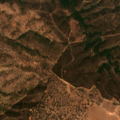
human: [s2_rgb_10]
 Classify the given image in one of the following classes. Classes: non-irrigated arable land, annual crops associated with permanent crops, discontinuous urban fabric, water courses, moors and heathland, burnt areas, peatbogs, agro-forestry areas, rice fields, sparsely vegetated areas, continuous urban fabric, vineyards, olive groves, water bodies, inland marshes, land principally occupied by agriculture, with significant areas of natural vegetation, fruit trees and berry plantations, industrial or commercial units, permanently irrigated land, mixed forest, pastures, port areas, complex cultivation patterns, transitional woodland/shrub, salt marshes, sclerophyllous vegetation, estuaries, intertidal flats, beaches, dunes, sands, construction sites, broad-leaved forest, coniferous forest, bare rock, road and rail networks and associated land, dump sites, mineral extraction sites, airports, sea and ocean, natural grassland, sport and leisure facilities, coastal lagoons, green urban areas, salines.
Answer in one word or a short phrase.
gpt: agro-forestry areas, broad-leaved forest, transitional woodland/shrub